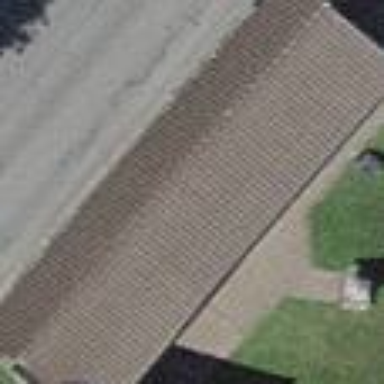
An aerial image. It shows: Garage building.